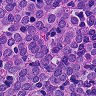
Metastatic tissue present: yes